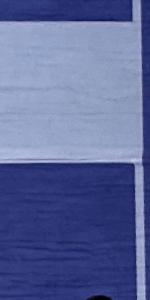
Label: Empty